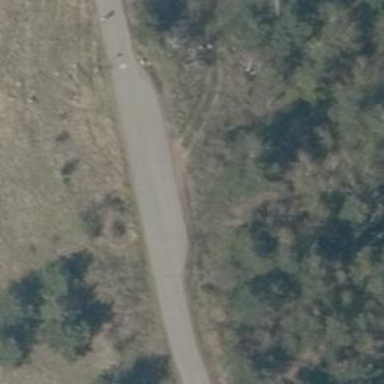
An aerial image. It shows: Passing place on the road.